Aerial crown-view tile of a tropical tree (Barro Colorado Island, Panama), acquired 20240611:
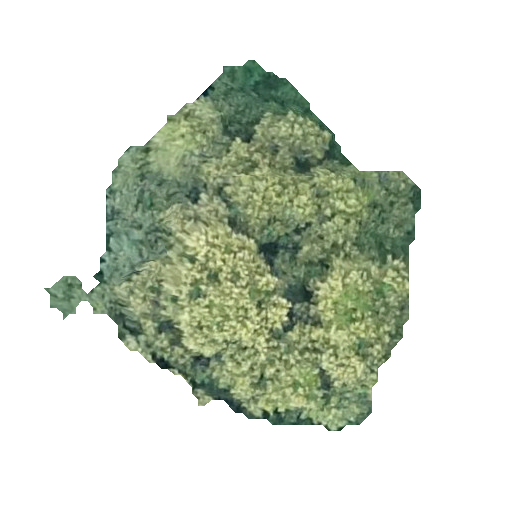
Species: Trichilia tuberculata
GBIF accepted scientific name: Trichilia tuberculata
Crown area: 130.857 m²